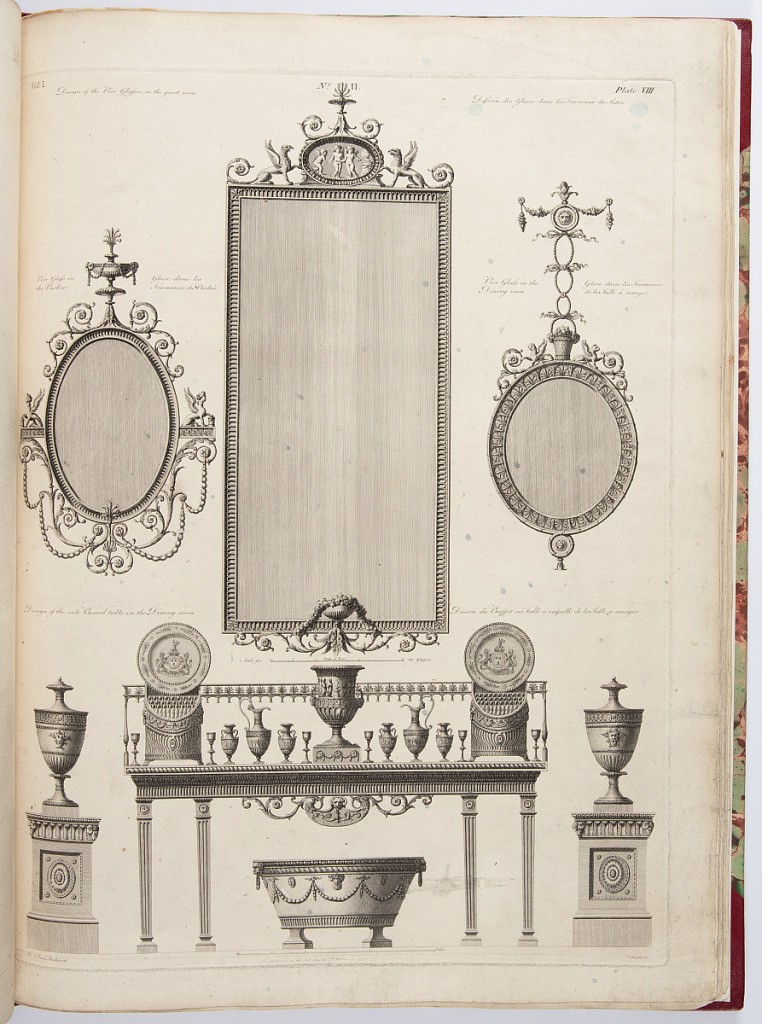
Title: Designs for Pier Glasses of the Great Room and Side Board Table in Dining Room, plate VIII, in Works of Architecture of Robert and James Adam, Vol. I, 1st Edition
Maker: Robert Adam, British, 1728–1792
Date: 1778
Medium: Etching on paper
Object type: Bound print
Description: Designs for a large and two smaller mirrors; design for a side board table in ancient Greco-Roman style.